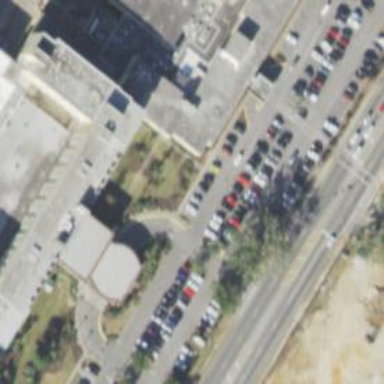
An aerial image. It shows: Parking space is available.